Question: Hi buddies i m new to ASP.NET.While i'm hosting my website in IIS(Internet Information Service),I'm getting an error as in the below picture...what should i do to fix it?I gotta tired after struggled with my codes and a lot.

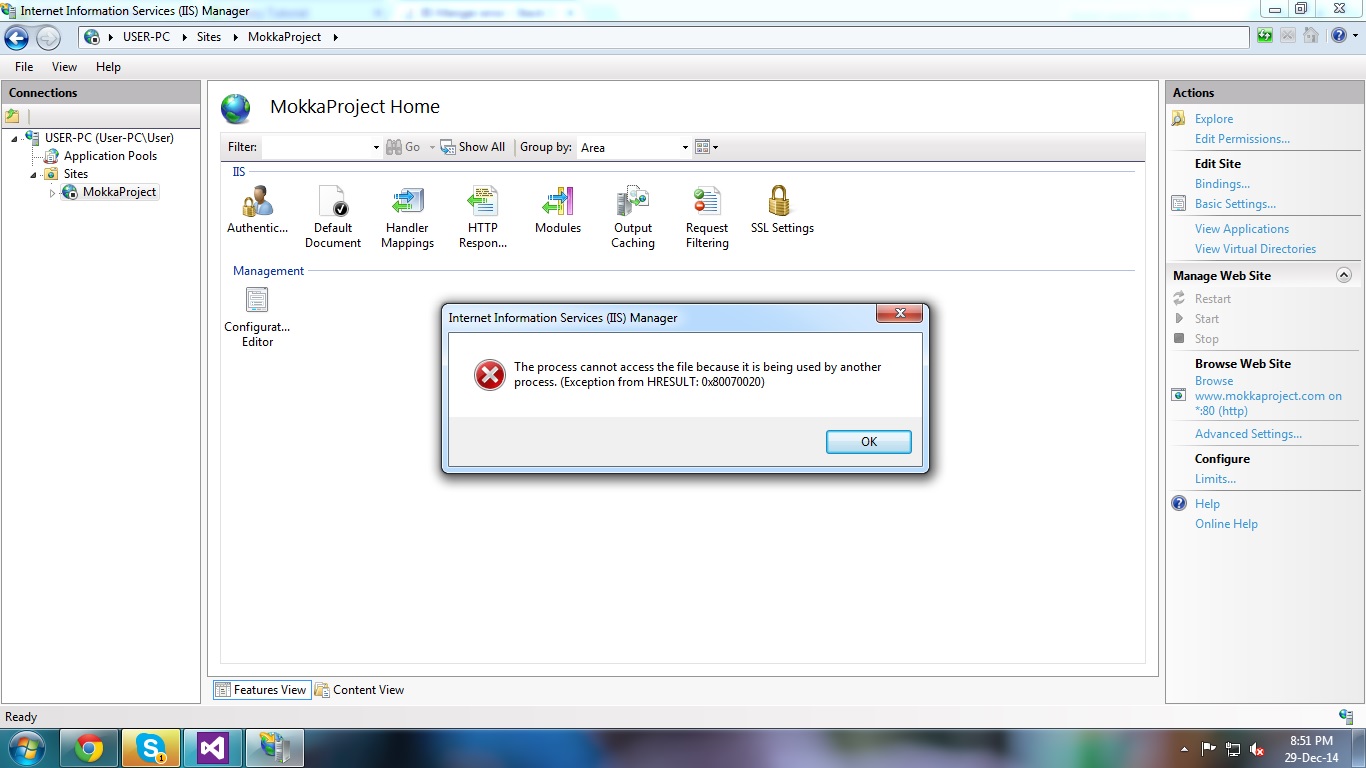
Answer: This means there is another application that is using port 80. If you change the bindings for the website to something other than 80 it will work.
You can also do the following to free up port 80:
Run NETSTAT -ano in command prompt and find out the PID for the process that is using port 80. Open up the task manager and in the Services tab find that PID to see what application it is.